Question: I'm developing a web-app, which needs data from a database.
For the communication with the db I use WSO2AS.
I made a database and linked that to the data service created, when i test the service in the admin panel of WSO2, I get the data needed from the database.
The data service I created is called TestService.

Now I want to have the same response in my php template as well, using this code.
'''
<?php
try {
$client = new SoapClient('http://192.168.178.12:9763/services/TestService?wsdl');
$result = $client->__soapCall('greet');
printf("Result = %s
", $result->return);
} catch (Exception $e) {
printf("Message = %s
",$e->__toString());
}
?>
'''
But this gives NULL, when I try to dump the $result.
When I try to execute an example WSO2 created, I do get the right result. While the soapcall code is the same, only the service name is different.
'''
<?php
try {
$client = new SoapClient('http://192.168.178.12:9763/services/HelloService?wsdl');
$result = $client->__soapCall('greet', array(array('name' => 'Sam')));
printf("Result = %s
", $result->return);
} catch (Exception $e) {
printf("Message = %s
",$e->__toString());
}
?>
'''
This code returns "Hello Sam !!!".
So I wonder what I did wrong, I personally think I made a mistake in implementing the service itself, but can't find it.
If any more information is needed feel free to ask, hope someone can help me with this.
Thanks in advance!
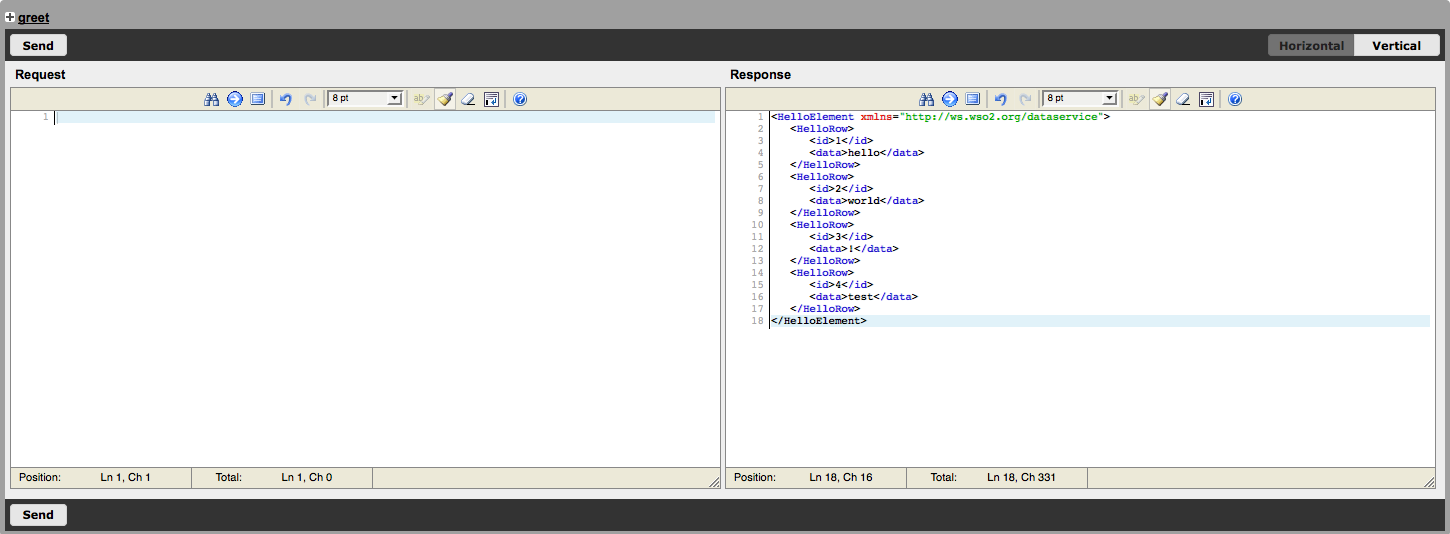
Answer: Apparently you need to have arguments in your soapcall.
After calling this __soapCall('greet', array());
It gave the proper response.